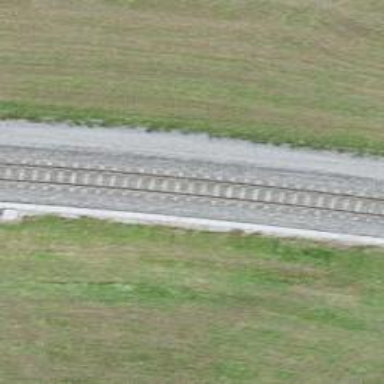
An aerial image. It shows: Narrow-gauge railway with electrified contact line.